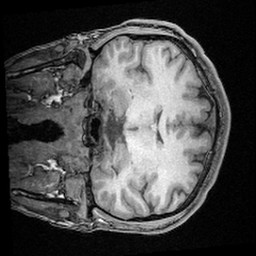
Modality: T1w
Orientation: coronal
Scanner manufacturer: ge
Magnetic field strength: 3 T
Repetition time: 0.008368 s
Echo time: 0.003256 s